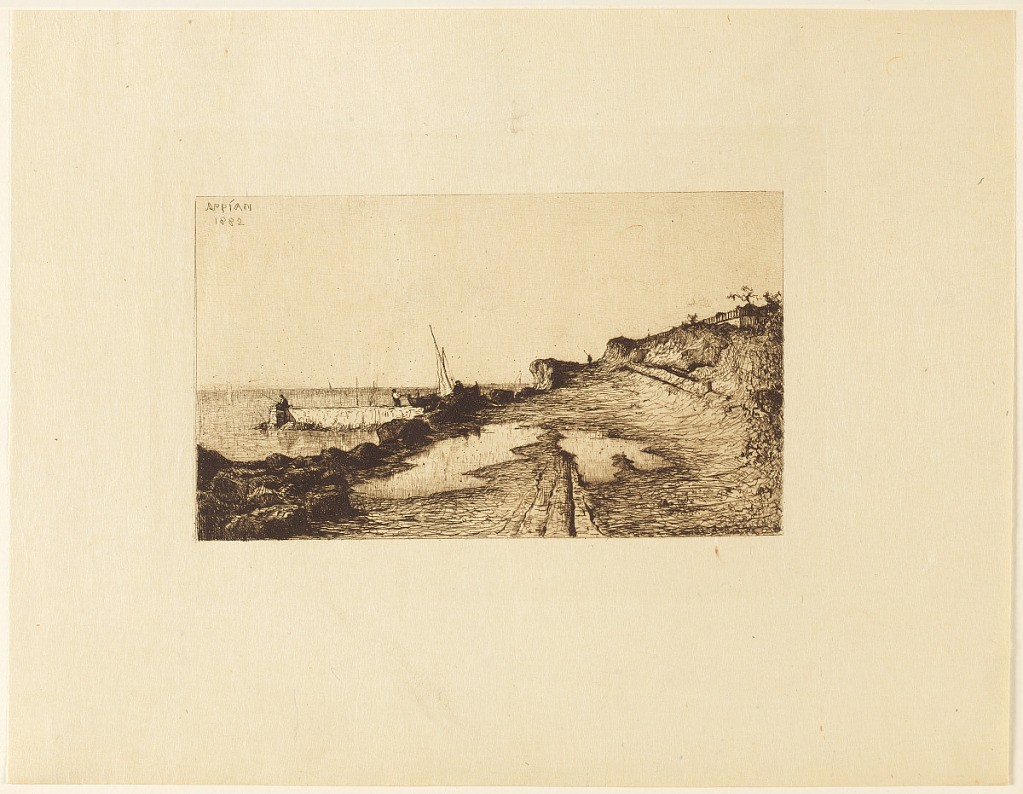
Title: Environs de Carqueronne
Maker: Adolphe Appian, French, 1818 - 1898
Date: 1882
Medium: Etching in black ink on cream-colored Japan paper
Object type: Print
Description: Landscape, at right dunes with pools of water in the foreground. At left, a jetty on which a man sits and fishes. A sailboat beyond.